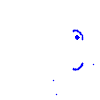
Particle: electron